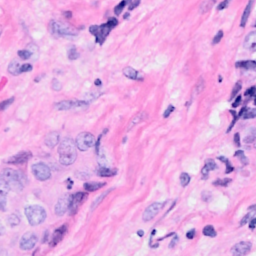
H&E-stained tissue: Breast